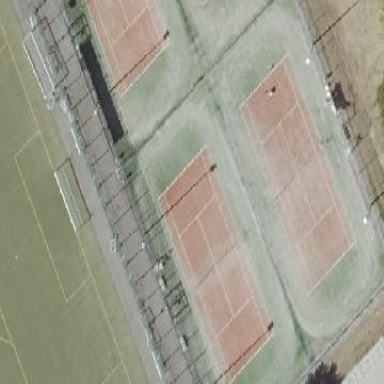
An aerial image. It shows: Tennis court on the leisure land pitch.